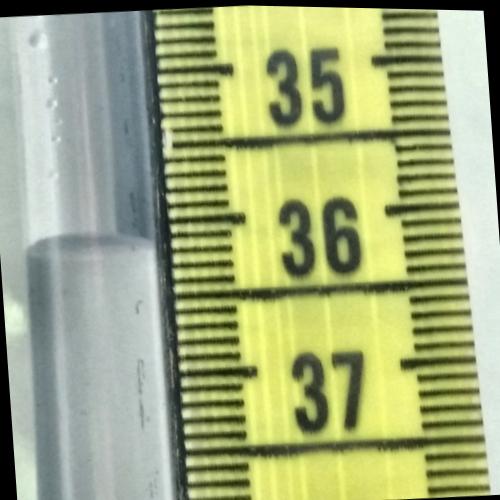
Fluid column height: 36.2 cm